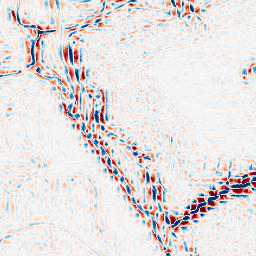
Category: wavelet
Decomposition family: wavelet_reverse_biorthogonal
Decomposition parameters: wavelet: rbio4.4
level: 3
Upsampling method: quintic
Upsampling parameters: scale: 8
Upsampling scale: 8